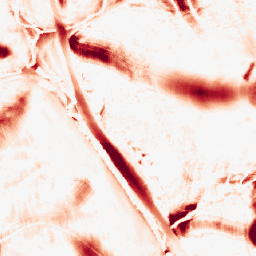
Category: morphological
Decomposition family: morphological_ellipse
Decomposition parameters: operation: opening
width: 50
height: 50
Upsampling method: nearest
Upsampling parameters: scale: 2
Upsampling scale: 2